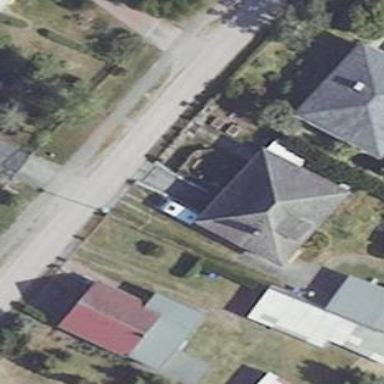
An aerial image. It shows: Simple and straightforward house.